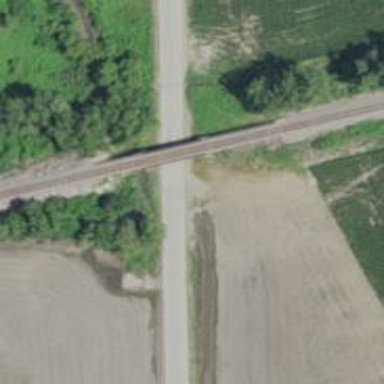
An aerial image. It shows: Viaduct bridge over railway tracks.